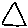
Label: triangle